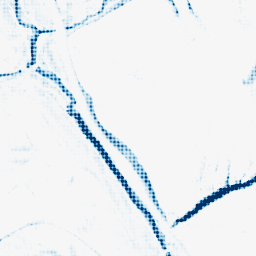
Category: morphological
Decomposition family: morphological_square
Decomposition parameters: operation: closing
size: 10
Upsampling method: sinc_blackman
Upsampling parameters: scale: 8
kernel_size: 8
Upsampling scale: 8